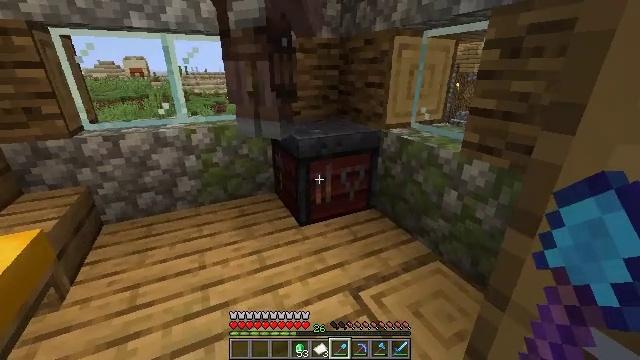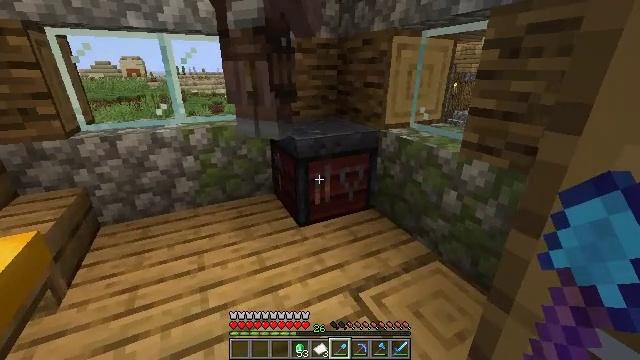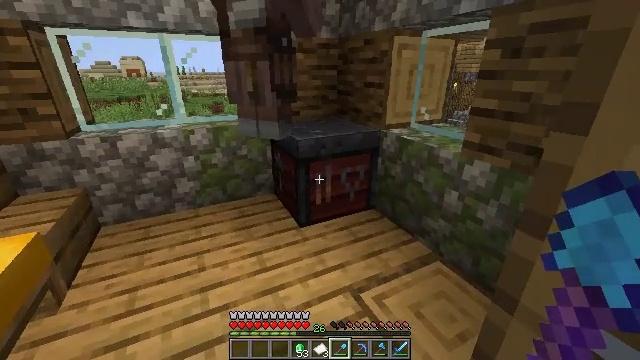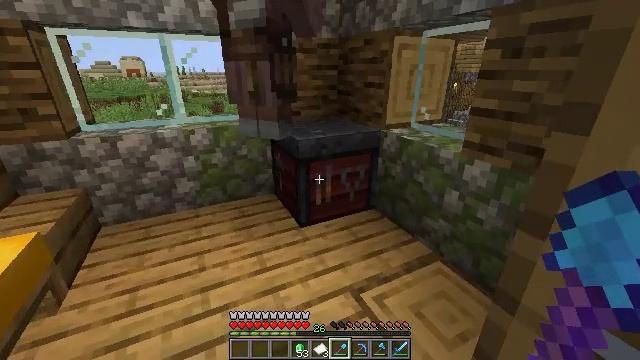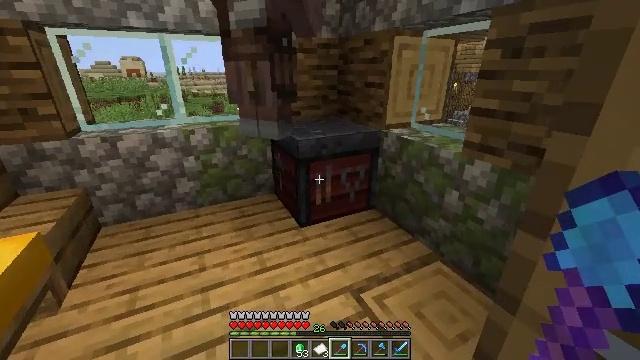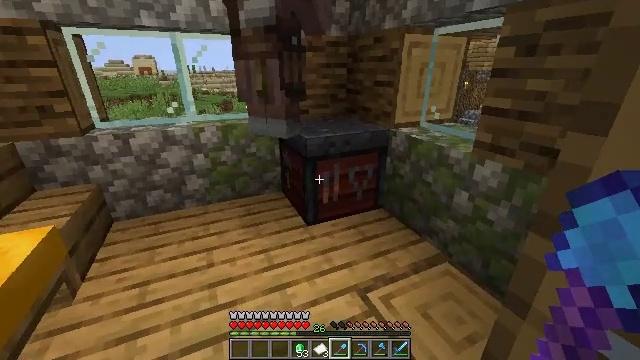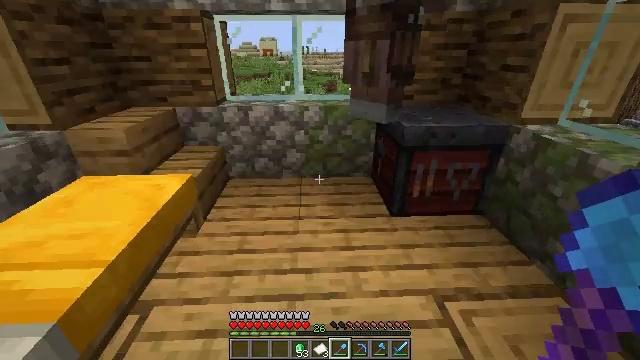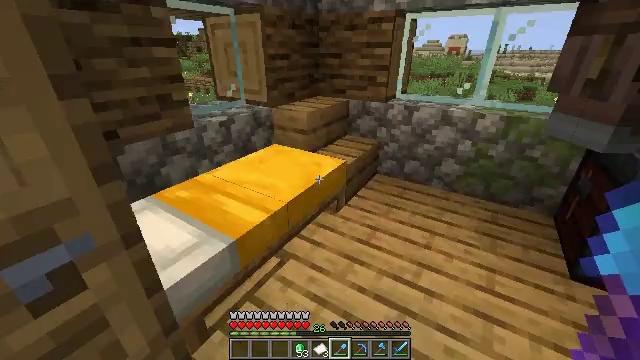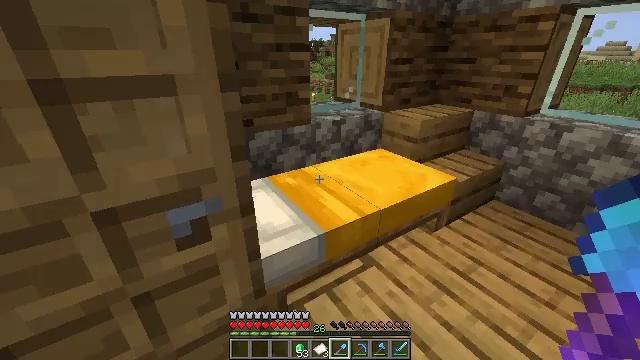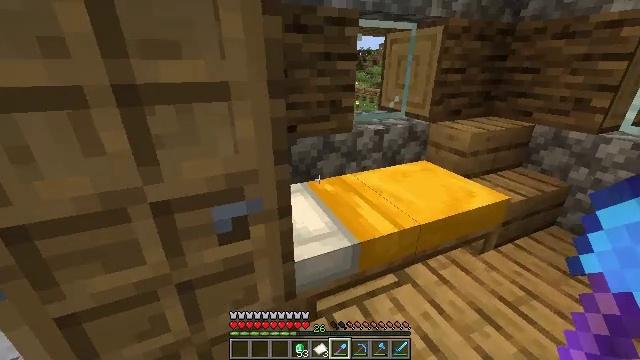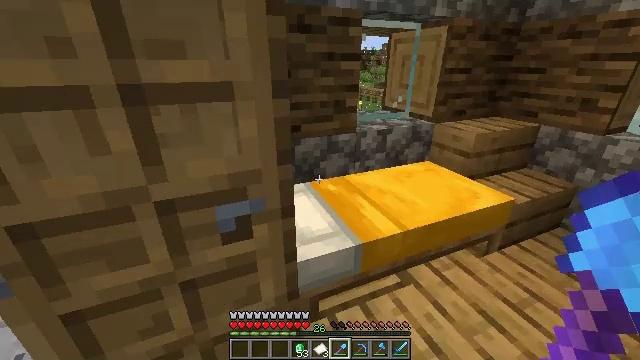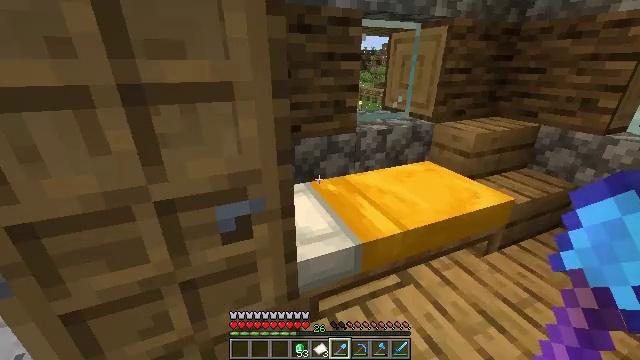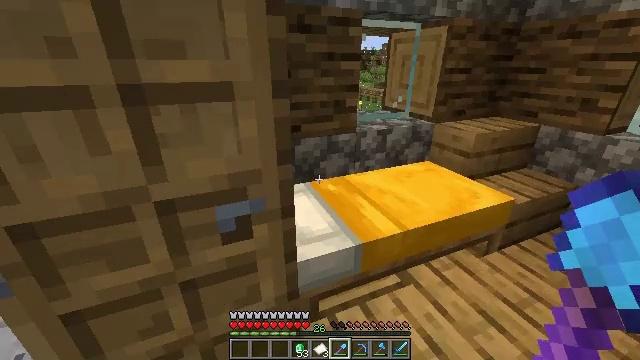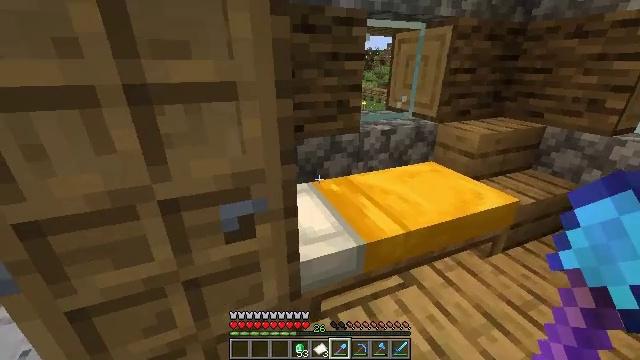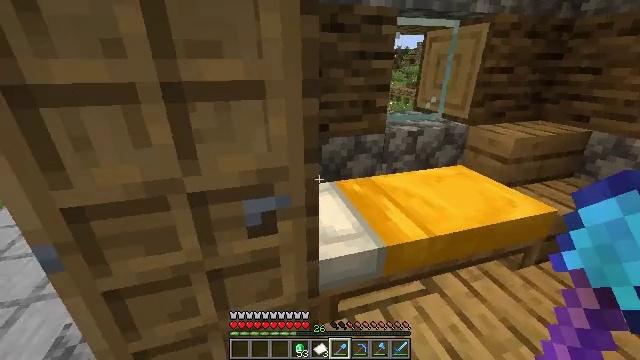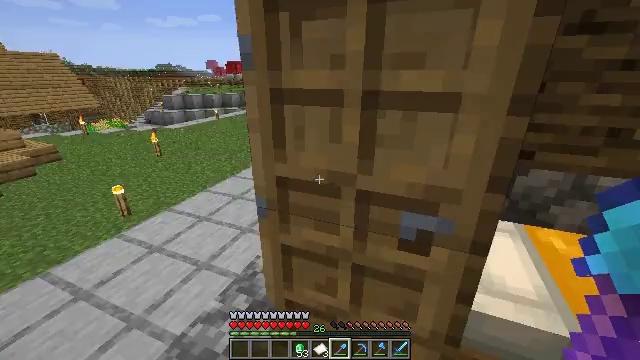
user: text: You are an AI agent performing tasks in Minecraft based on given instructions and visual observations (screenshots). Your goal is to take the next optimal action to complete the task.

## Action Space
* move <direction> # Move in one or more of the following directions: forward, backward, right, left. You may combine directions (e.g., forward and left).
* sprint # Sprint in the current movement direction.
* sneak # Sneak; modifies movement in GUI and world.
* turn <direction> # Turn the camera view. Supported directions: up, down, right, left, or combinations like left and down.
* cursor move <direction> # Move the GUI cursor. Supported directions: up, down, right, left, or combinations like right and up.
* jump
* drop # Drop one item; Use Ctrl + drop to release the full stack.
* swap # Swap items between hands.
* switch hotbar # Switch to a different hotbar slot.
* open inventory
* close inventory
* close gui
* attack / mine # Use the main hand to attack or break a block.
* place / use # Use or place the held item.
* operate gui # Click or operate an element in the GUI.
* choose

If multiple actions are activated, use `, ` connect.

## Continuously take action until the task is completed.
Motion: motion action
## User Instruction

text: Gather the oak fence pieces.
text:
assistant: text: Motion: no_op
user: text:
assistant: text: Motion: no_op
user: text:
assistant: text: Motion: no_op
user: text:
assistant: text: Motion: no_op
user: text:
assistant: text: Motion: turn left
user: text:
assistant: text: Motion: turn left and down
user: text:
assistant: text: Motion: turn left
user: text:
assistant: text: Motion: turn left
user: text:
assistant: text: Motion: turn left and up
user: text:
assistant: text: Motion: no_op
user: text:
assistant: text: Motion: no_op
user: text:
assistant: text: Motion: no_op
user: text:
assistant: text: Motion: no_op
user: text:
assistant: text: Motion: turn left
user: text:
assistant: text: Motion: turn left and up
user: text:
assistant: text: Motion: move forward, turn left and up
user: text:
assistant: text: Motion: move forward, turn left and up
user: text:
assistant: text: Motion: move forward
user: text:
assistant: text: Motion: move forward
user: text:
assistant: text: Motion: move forward
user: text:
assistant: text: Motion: move forward, sprint, turn right
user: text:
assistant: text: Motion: move forward, sprint, turn right
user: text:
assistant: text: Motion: move forward, sprint, turn right
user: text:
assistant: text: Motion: move forward, sprint, turn right
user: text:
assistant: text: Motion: move forward, sprint, turn right
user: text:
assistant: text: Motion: move forward, turn right
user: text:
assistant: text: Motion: move forward, sprint, turn right
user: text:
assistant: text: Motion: move forward, sprint
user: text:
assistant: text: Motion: move forward, sprint
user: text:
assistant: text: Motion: move forward, sprint